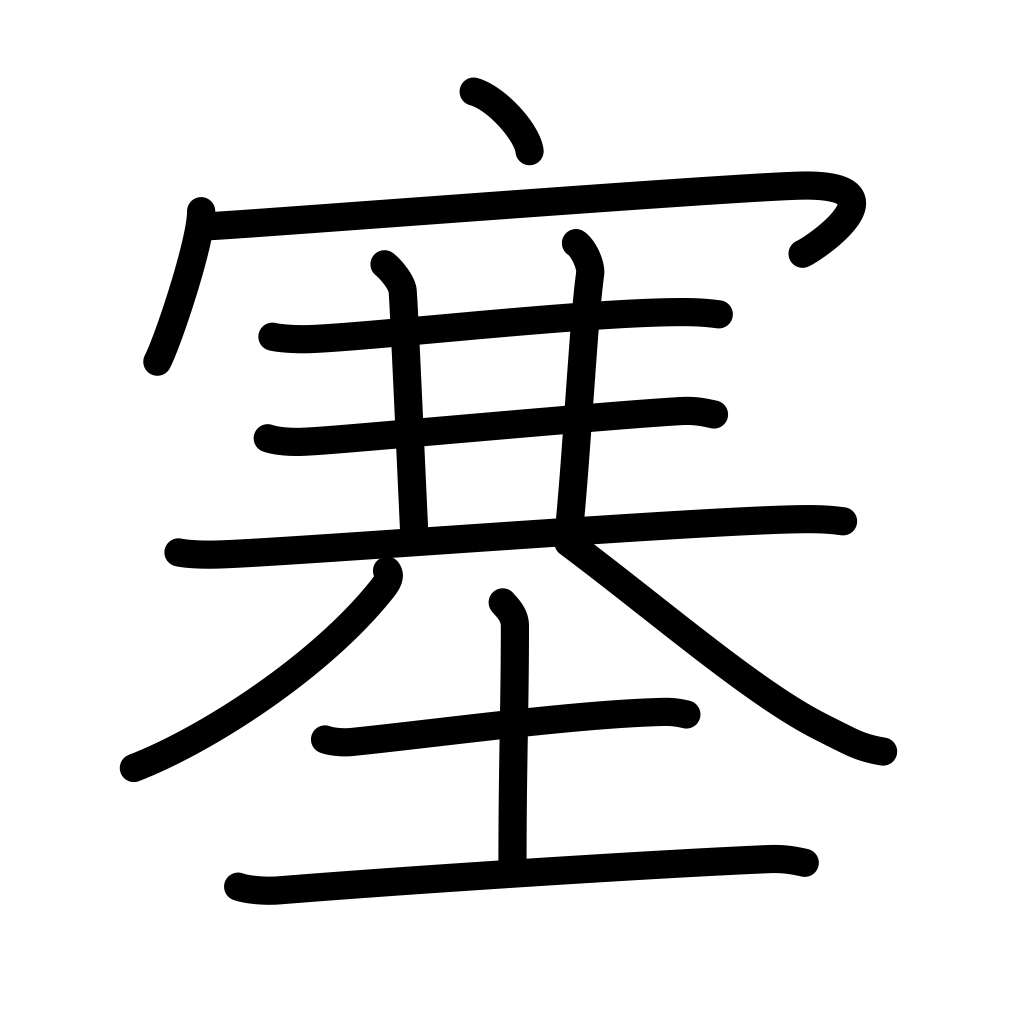
Meaning: close, shut, cover, block, obstruct